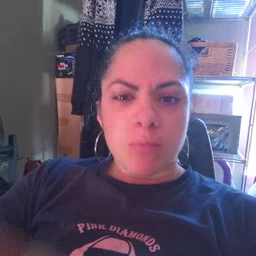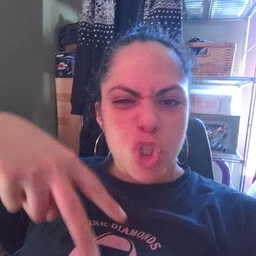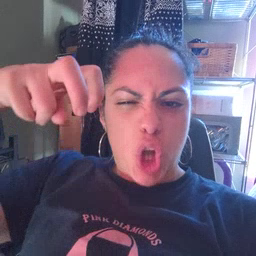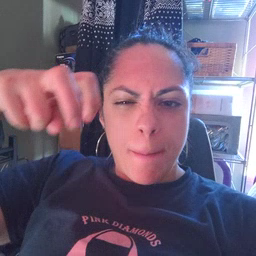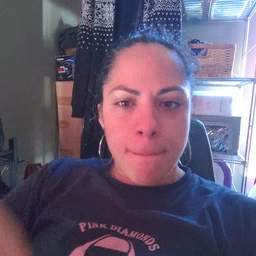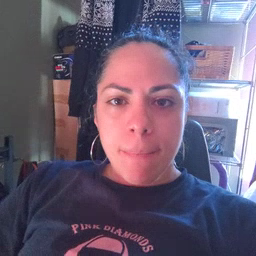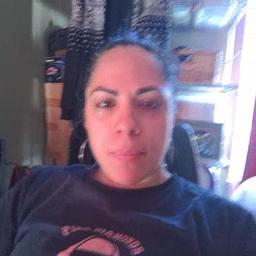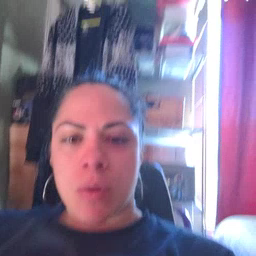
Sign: jump